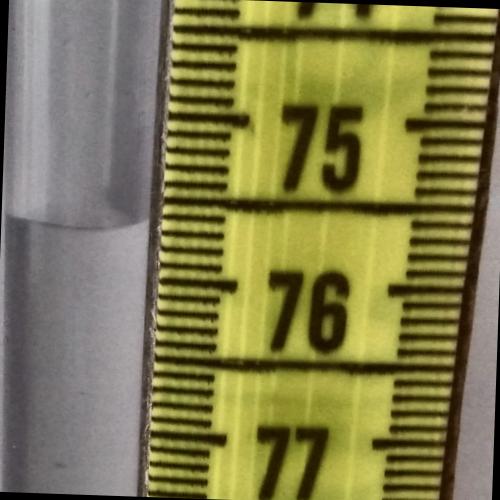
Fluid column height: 75.7 cm